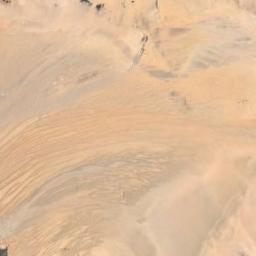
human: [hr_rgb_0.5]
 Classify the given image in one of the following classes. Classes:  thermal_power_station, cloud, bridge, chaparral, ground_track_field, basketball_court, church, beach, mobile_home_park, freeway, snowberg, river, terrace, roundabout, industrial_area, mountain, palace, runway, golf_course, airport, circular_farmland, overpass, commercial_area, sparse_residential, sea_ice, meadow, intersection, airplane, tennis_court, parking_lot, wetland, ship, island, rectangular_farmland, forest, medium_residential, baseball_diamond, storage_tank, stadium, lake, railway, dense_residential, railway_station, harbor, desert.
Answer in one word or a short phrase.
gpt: desert